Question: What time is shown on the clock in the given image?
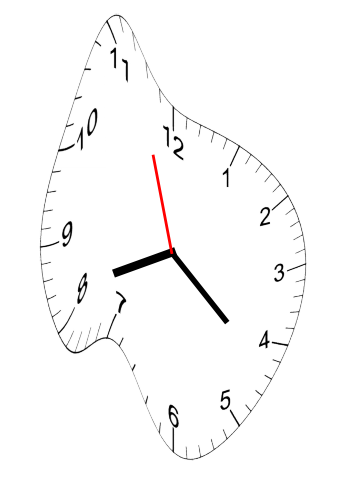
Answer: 08:21:57